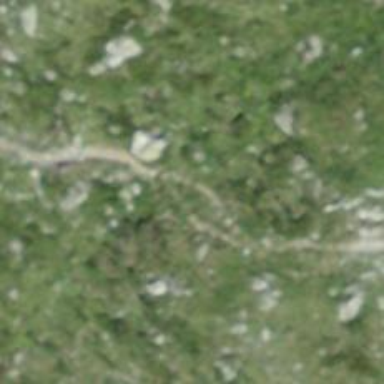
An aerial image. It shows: Path.